Interaction volume radius: 5 \u00c5
Interaction volume height: 10 \u00c5
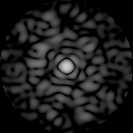
Disorder parameter: 0.8948